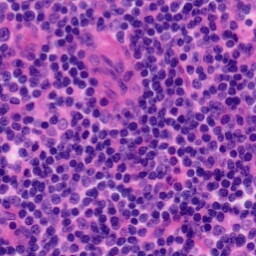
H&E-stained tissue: Tonsil